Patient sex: M
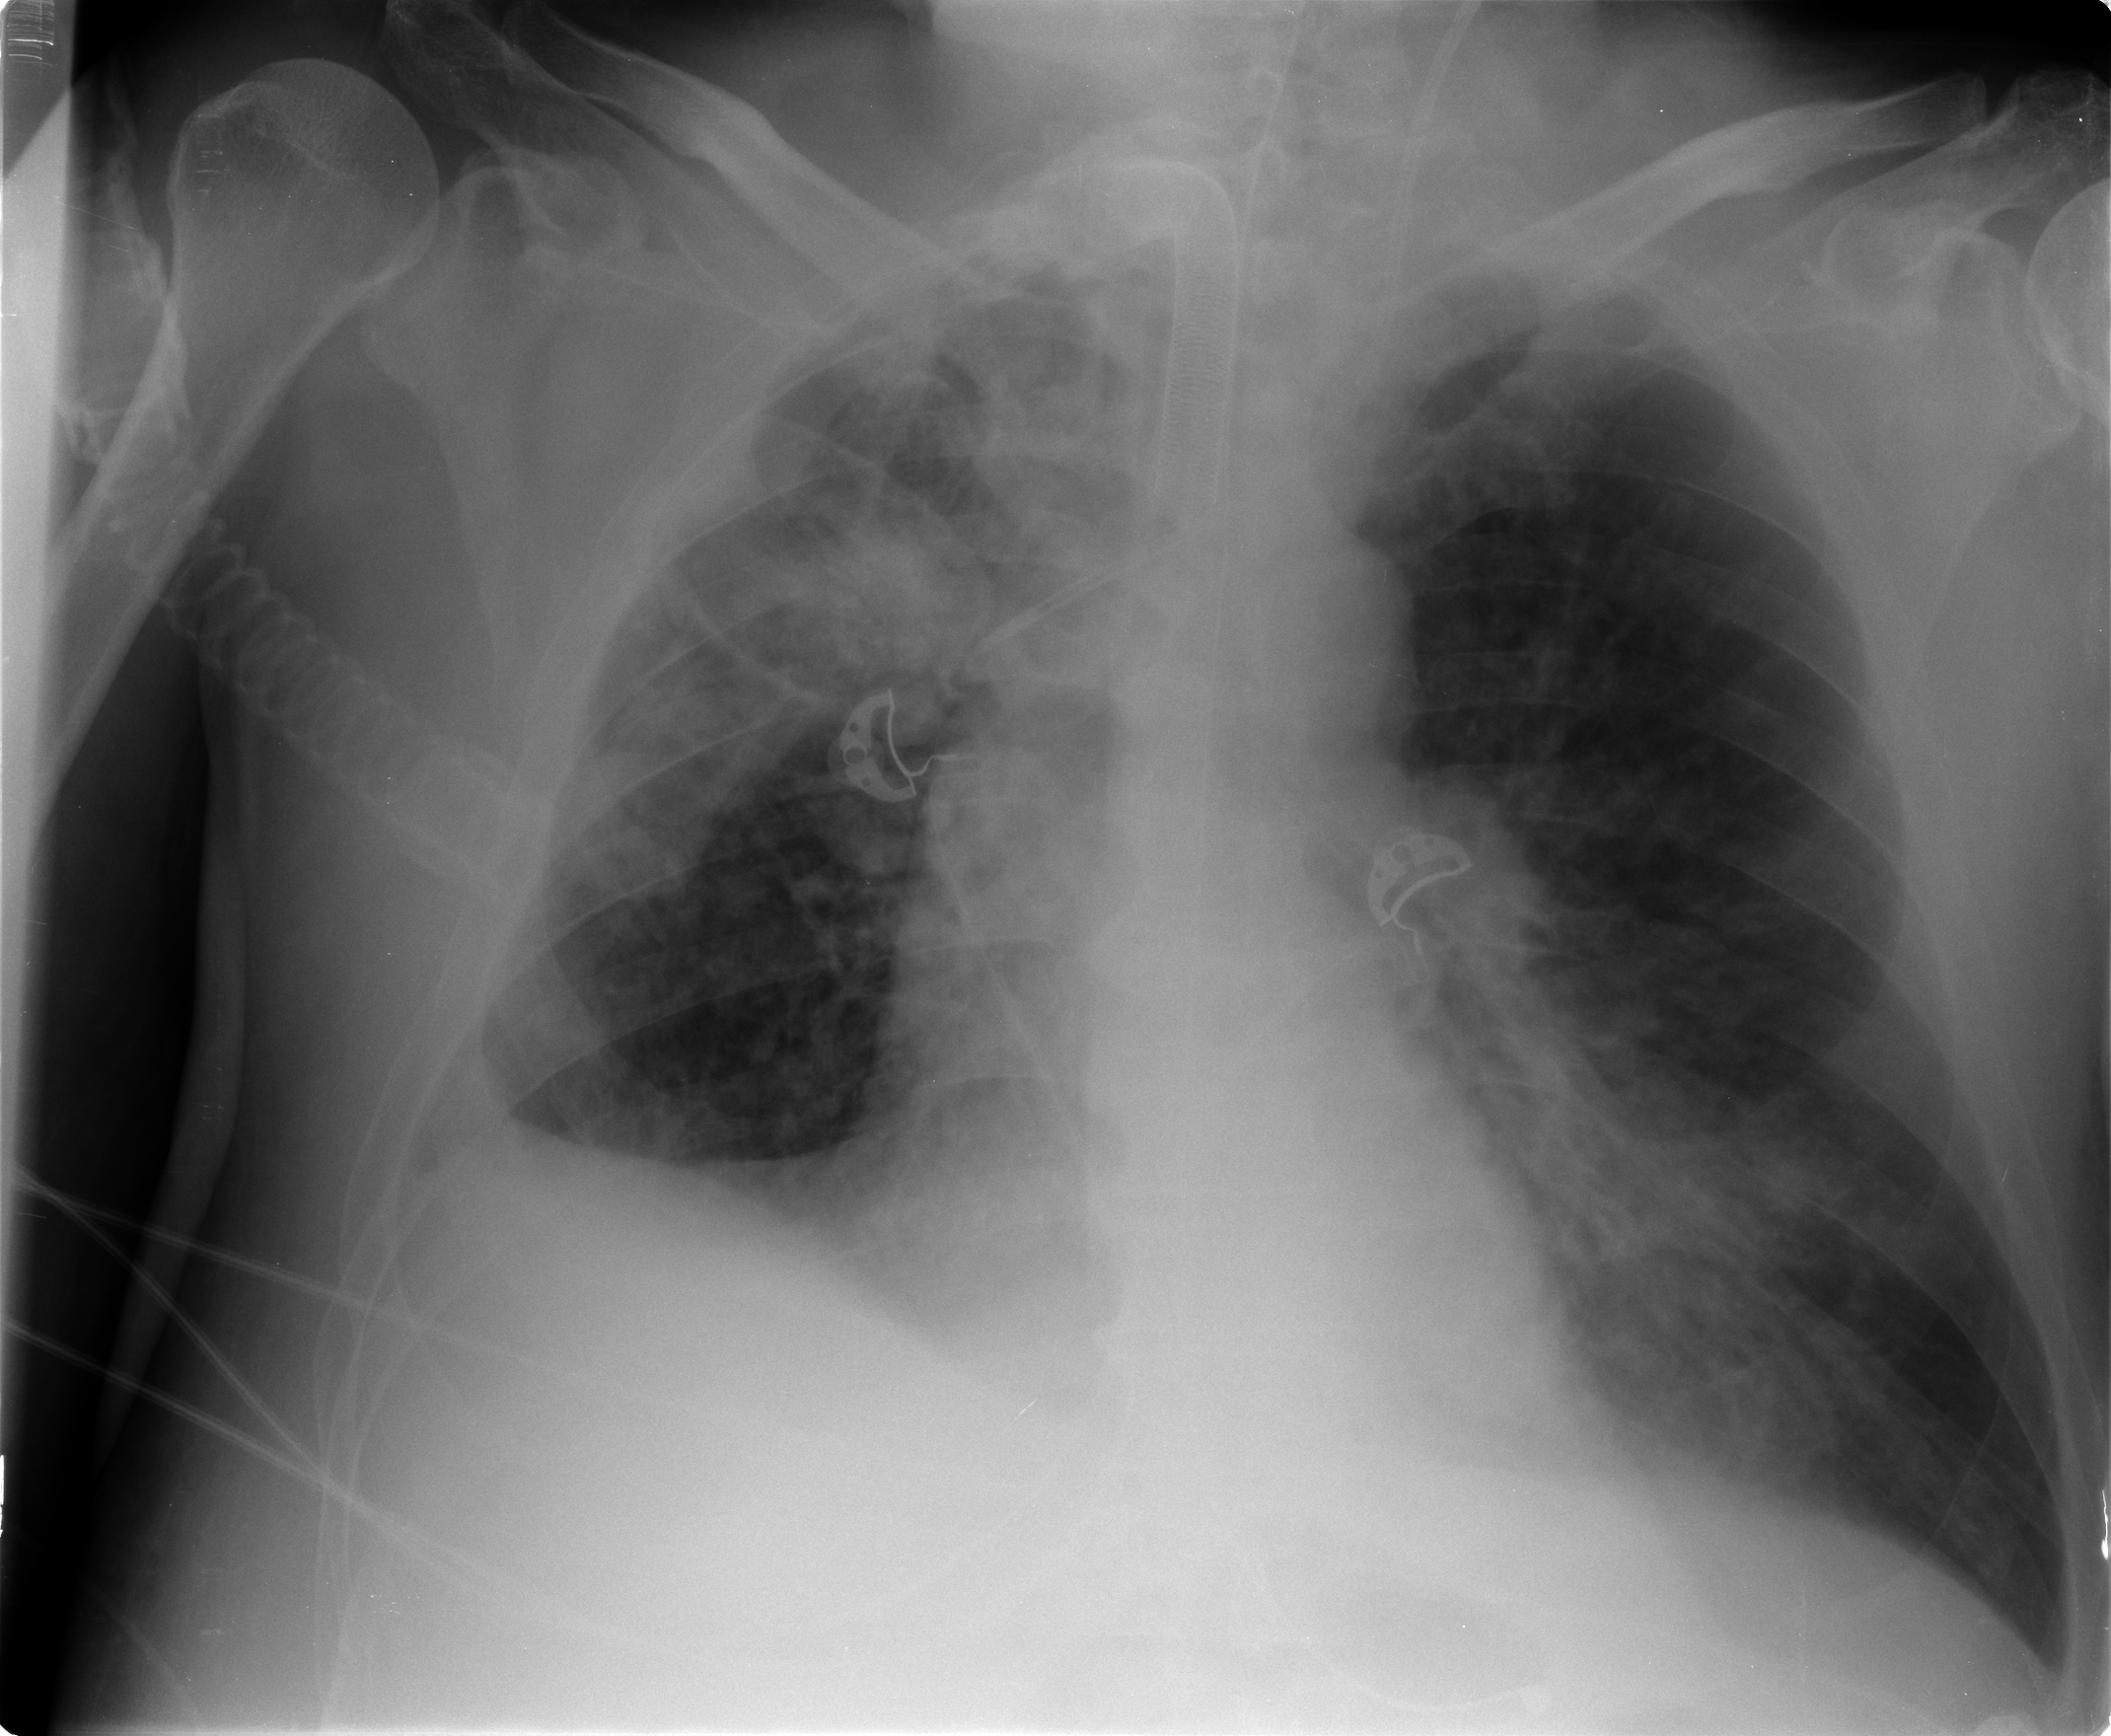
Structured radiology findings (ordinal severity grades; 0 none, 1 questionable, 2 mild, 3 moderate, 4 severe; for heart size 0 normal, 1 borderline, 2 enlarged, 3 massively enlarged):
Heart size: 1
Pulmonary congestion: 3
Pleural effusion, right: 2
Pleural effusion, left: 1
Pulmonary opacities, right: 2
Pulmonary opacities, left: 1
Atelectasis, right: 2
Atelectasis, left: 2